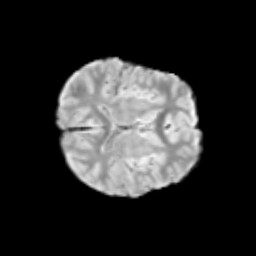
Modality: T2w
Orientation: axial
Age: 9
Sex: male
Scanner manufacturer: siemens
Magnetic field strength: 3 T
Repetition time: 3.8 s
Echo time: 0.07 s